Field crop: maize
Growth stage: 2
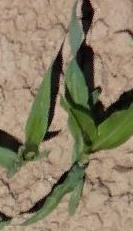
Species: maize